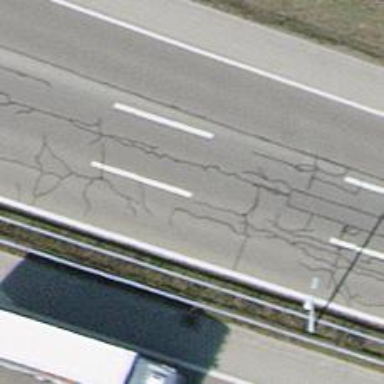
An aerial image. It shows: Asphalt motorway.